Interaction volume radius: 5 \u00c5
Interaction volume height: 50 \u00c5
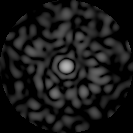
Disorder parameter: 0.8111